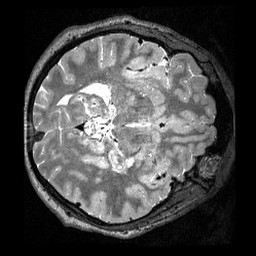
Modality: T2w
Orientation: axial
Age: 26
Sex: male
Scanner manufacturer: siemens
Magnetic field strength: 3 T
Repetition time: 3.2 s
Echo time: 0.479 s